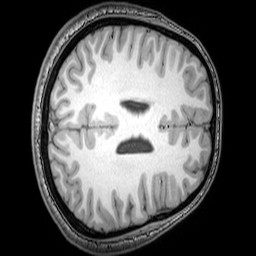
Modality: T1w
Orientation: axial
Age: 24
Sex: male
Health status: healthy
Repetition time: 0.081 s
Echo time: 0.037 s